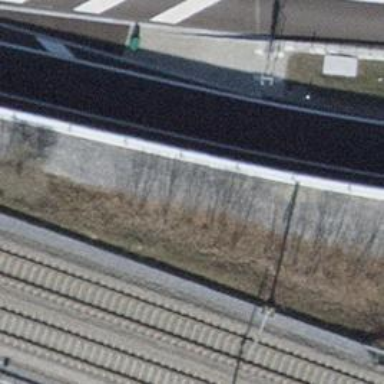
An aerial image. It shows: Concrete noise barrier wall.